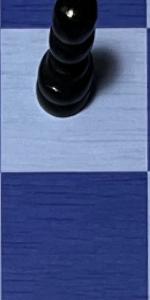
Label: Empty